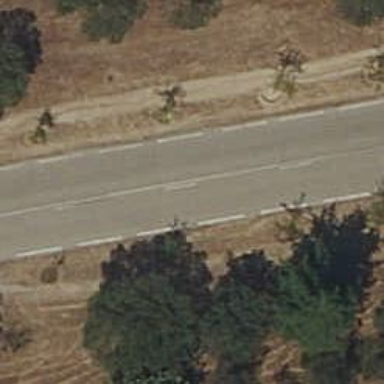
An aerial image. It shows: Unclassified paved road.